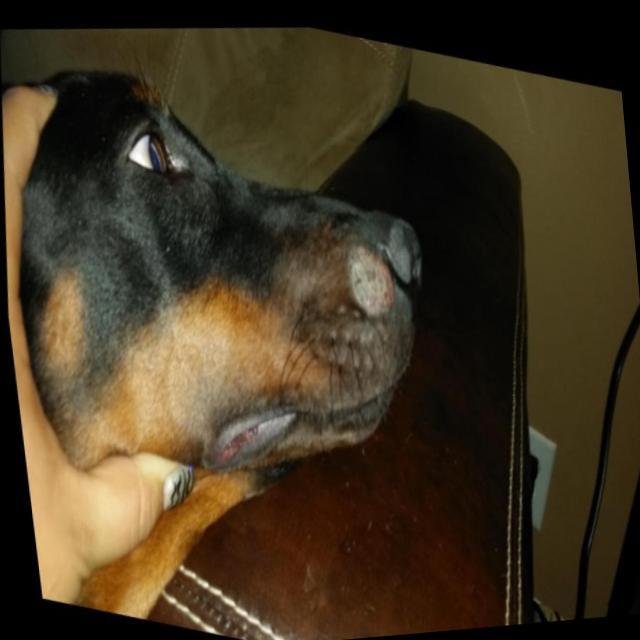
Canine ringworm (Dermatophytosis) — fungal infection caused by Microsporum or Trichophyton. Presents with circular alopecia, scaling, crusting, and broken hairs.